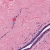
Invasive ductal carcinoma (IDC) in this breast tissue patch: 0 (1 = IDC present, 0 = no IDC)